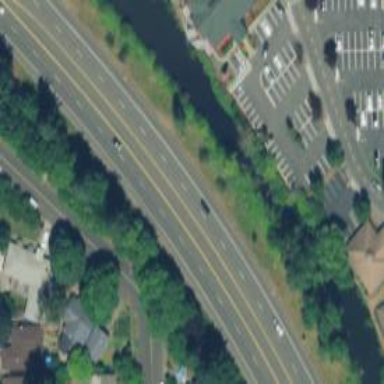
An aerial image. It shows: Trunk highway with expressway features.